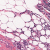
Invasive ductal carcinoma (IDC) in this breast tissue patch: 1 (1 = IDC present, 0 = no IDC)